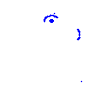
Particle: proton